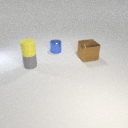
small gray rubber cylinder below small yellow rubber cylinder